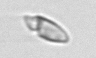
Label: Katodinium_or_Torodinium